Question: I am trying to load a .PNG image located in my XCode project as 'UIImage' - but the constructor of 'UIImage' that takes file name returns 'nil'.
Please see the screenshot for my setup:

Here are some details:
- - 'UIImage'- - - 'EasyTypeShared''EasyType'- 'EasyTypeShared'
---
According to <URL> the cause might be that workspace setup - more preciselly that the image is being loaded by framework. Not sure but in lack of better ideas I will follow this track. If you can cast some light on the matter I would by really thankful for any ideas.
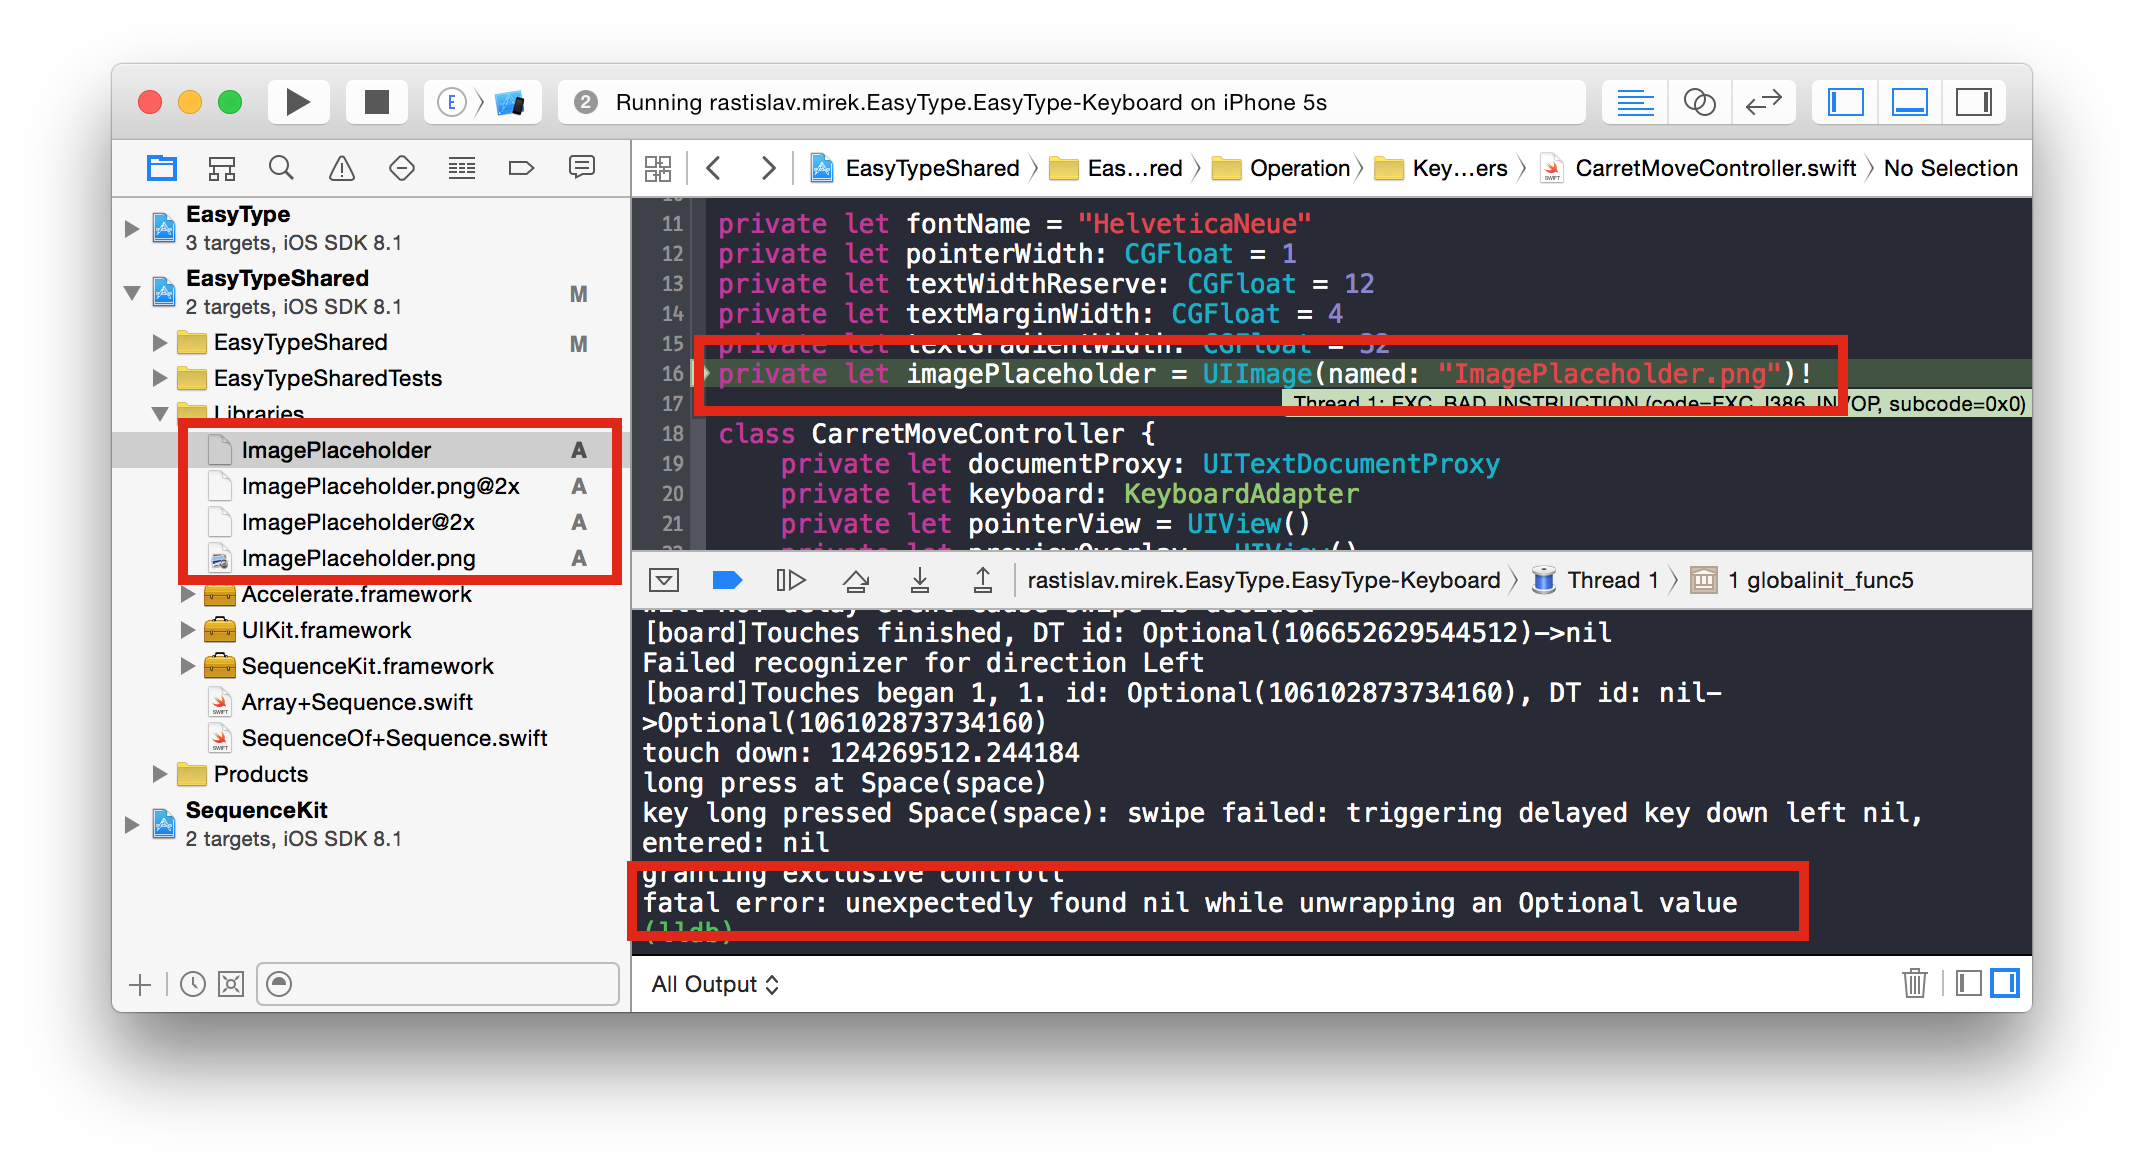
Answer: The problem was caused by the fact that code loading the image from resources resides in framework. Main bundle does not contain resources for the framework, the corresponding bundle needs to be used. Working code:
'''
private let imagePlaceholder = UIImage(named: "ImagePlaceholder.png", inBundle: NSBundle(forClass: CarretMoveController.self)
'''